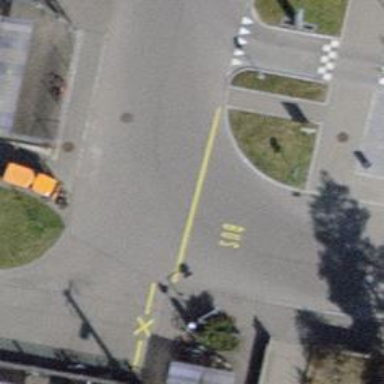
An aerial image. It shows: Asphalt path with cycle track.